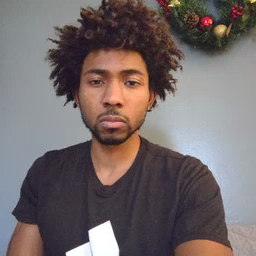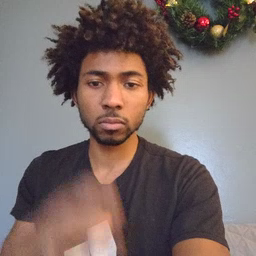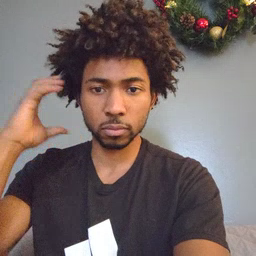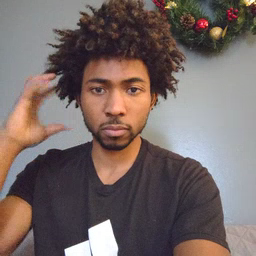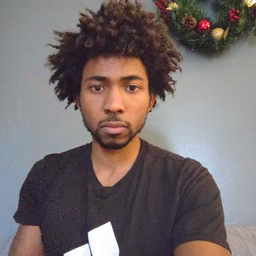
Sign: radio